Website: lowes
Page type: billing-address
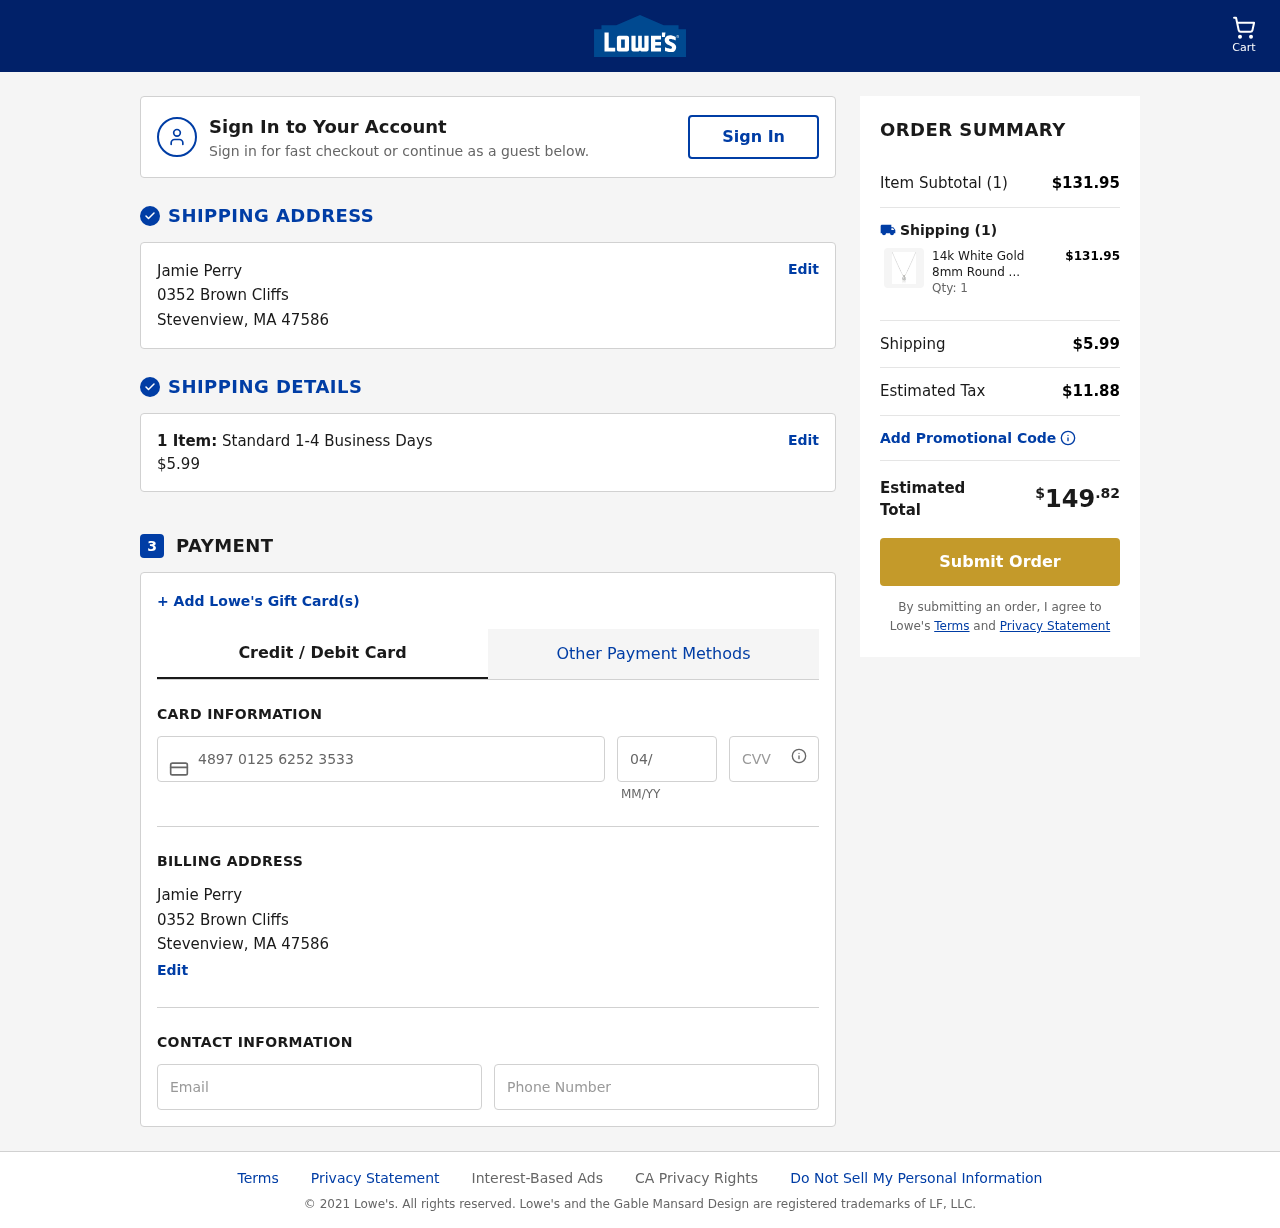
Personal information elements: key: PII_CARD_CVV
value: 141
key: PII_CARD_EXPIRY
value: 04/28
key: PII_CARD_NUMBER
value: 4897 0125 6252 3533
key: PII_CITY
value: Stevenview
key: PII_EMAIL
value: jamie.perry@gmail.com
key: PII_FULLNAME
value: Jamie Perry
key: PII_PHONE
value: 9872043087
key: PII_POSTCODE
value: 47586
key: PII_STATE_ABBR
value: MA
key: PII_STREET
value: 0352 Brown Cliffs
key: PII_FULLNAME2
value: Jamie Perry
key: PII_CITY2
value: Stevenview
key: PII_STATE_ABBR2
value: MA
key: PII_POSTCODE_FULL
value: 47586
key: PII_POSTCODE_NUMERIC
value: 47586
Product elements: key: PRODUCT1_NAME
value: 14k White Gold 8mm Round Cubic Zirconia Solitaire Pendant Necklace (2 carat, Diamond Equivalent), 18
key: PRODUCT1_PRICE
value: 131.95
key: PRODUCT1_QUANTITY
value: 1
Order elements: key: ORDER_NUM_ITEMS
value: Cart
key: ORDER_NUM_ITEMS
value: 1 Item:
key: ORDER_NUM_ITEMS
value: Item Subtotal (1)
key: ORDER_SHIPPING_COST
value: $5.99
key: ORDER_SUBTOTAL
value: $131.95
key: ORDER_TAX
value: $11.88
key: ORDER_TOTAL
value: $149.82